Field crop: maize
Growth stage: 2
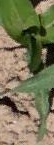
Species: maize